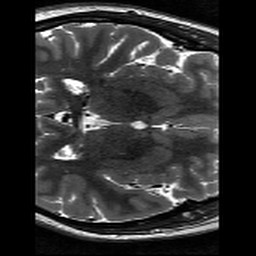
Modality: T2w
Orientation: axial